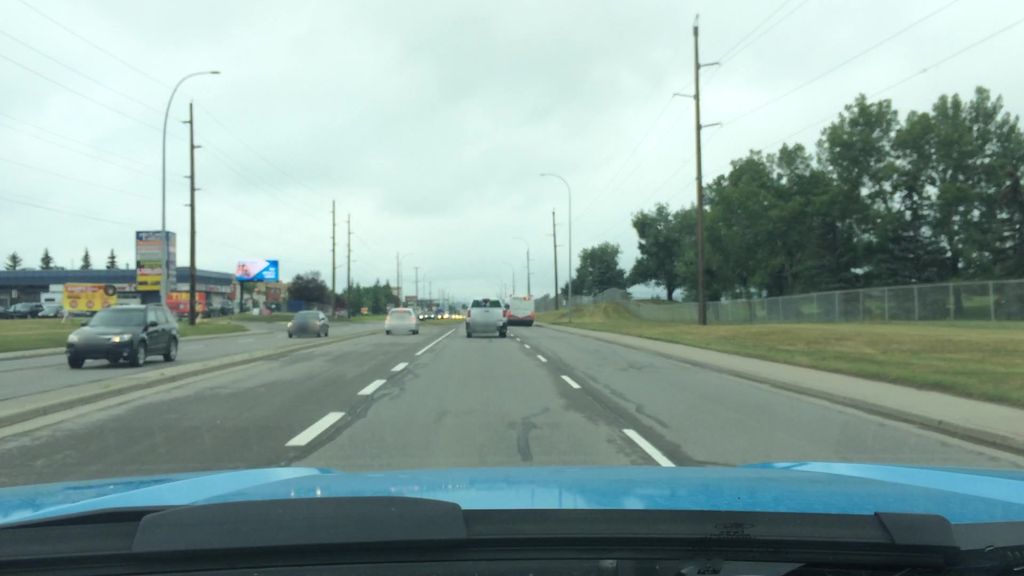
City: calgary